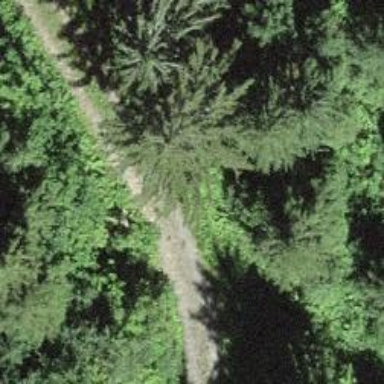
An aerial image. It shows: Track road with grade3 tracktype.